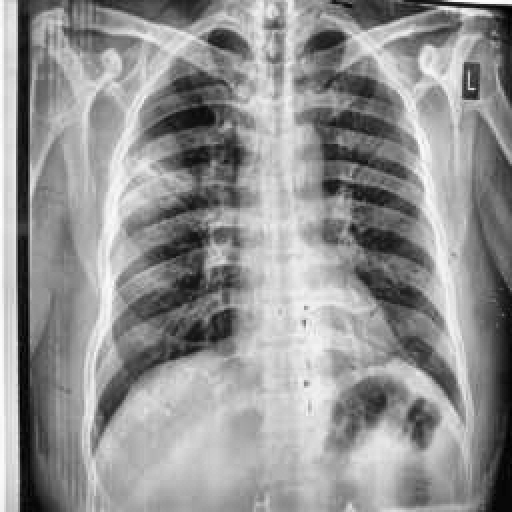
Finding: TUBERCULOSIS